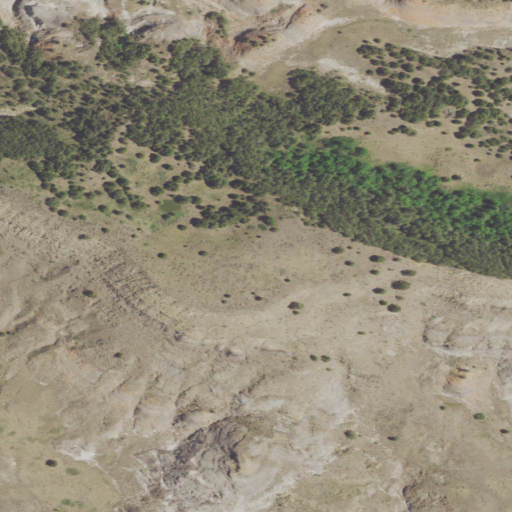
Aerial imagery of mountain in Montana named Cedar Butte containing grassland, evergreen forest, and shrub